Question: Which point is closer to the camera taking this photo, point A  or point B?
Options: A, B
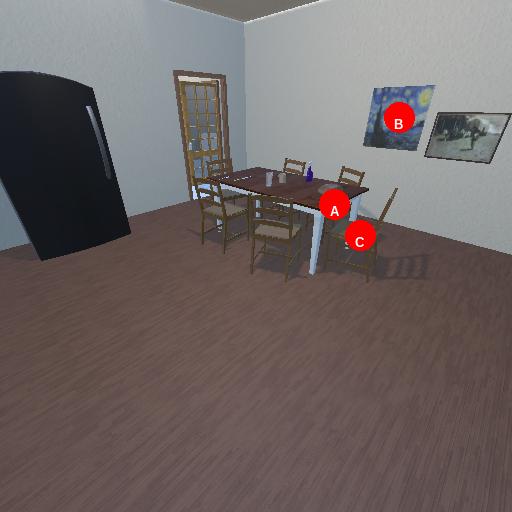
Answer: A